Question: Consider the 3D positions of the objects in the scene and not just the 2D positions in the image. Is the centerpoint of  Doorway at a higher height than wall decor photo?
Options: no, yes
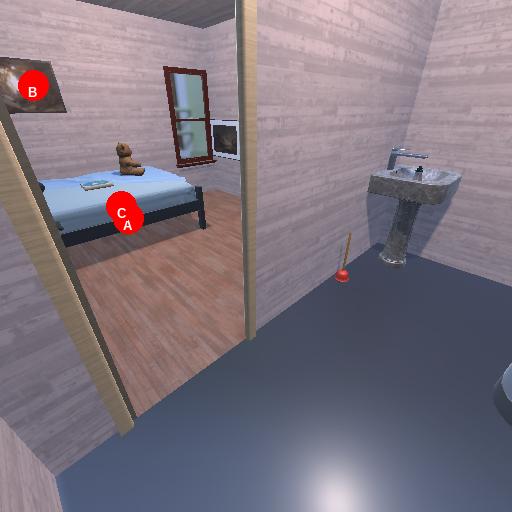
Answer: no